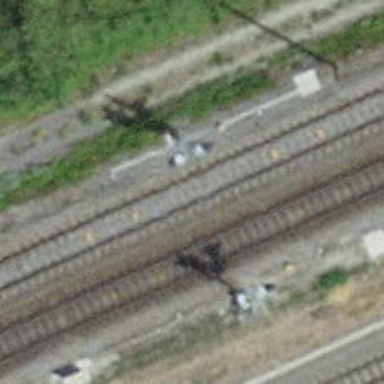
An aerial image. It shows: Railway signal.